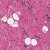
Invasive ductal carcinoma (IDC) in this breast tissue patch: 0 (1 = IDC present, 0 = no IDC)